Question: I am given a task to show local push notification. I have successfully completed showing push notification on bar. But also I have to show local notification on app launching icon on home screen like in i-phone. See the image
I want this kind of notification. Here, may be the dialog I create using custom AlertDialog. But I'm stuck with the notification on the app icon i.e. that bubble containing notification no on upper right corner of app icon. I think this functionality is not given by android sdk. but our client says that she has seen these kinds of notifications on her Android mobile for some applications.
So is it possible in Android, and if yes then how to do it?
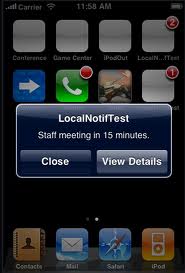
Answer: What you're looking for is a "badge" and I'm sorry to tell you that this does not exist on Android - your client must be mistaken.
One workaround you could do is to create a widget for your app (and you can even make it look like an app icon if you wish...), and you can add a badge or update how it looks any way you choose.